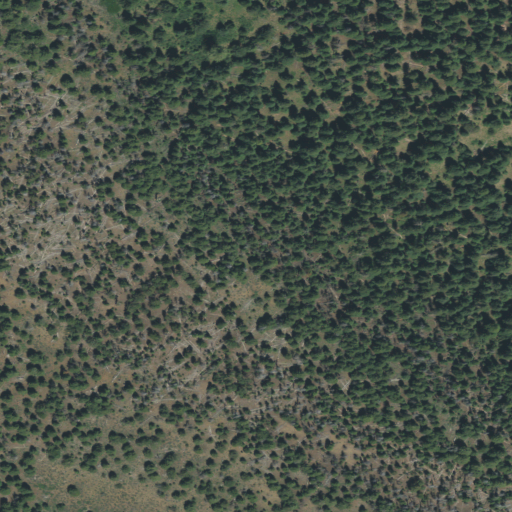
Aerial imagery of cliff(s) in Oregon named Coleman Rim containing only evergreen forest